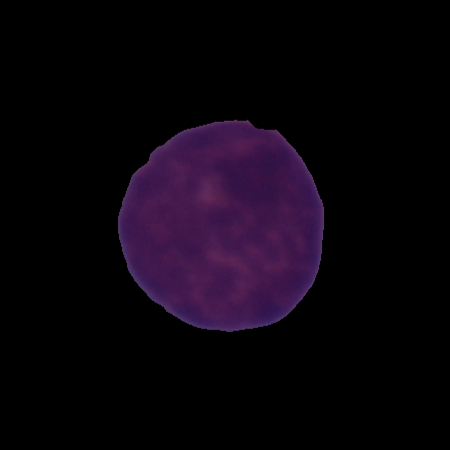
Label: cancer